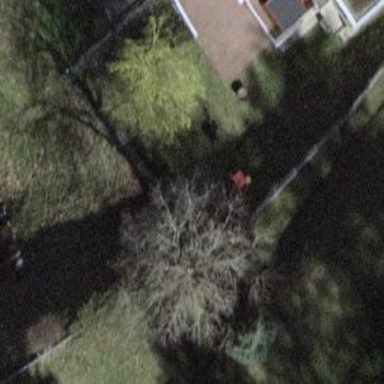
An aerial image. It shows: Single tag "natural: tree."